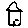
Label: house